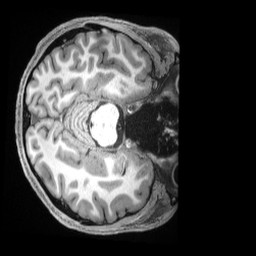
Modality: T1w
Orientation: axial
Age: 26
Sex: female
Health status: ill
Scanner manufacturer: siemens
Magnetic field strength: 3 T
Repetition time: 2.5 s
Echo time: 0.00181 s